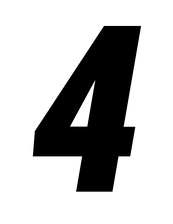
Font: Roboto-Italic_Condensed_Black_Italic